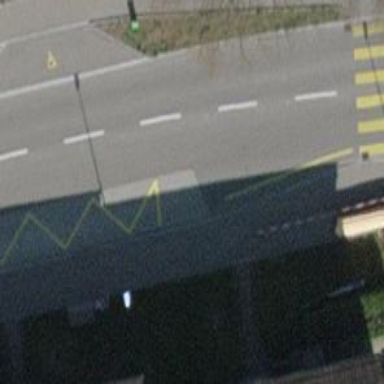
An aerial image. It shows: Platform for public transport on the road.